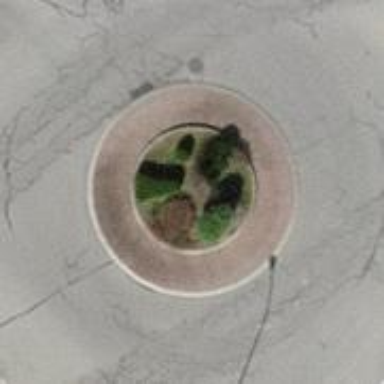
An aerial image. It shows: Secondary road leading to roundabout.